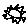
Label: sun